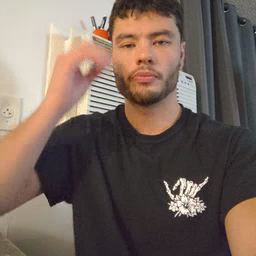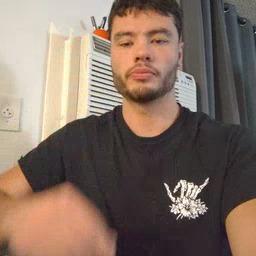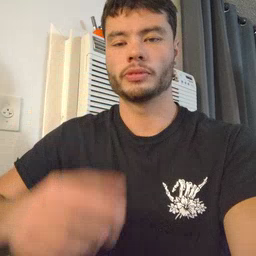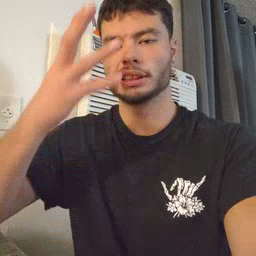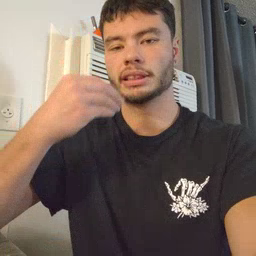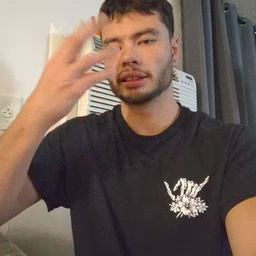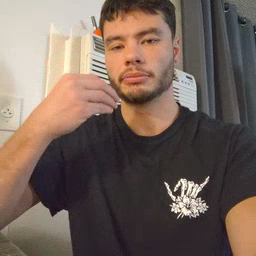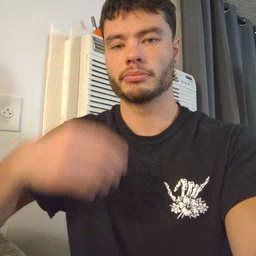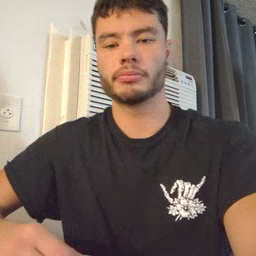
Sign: sleepy